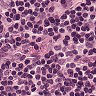
Metastatic tissue present: no